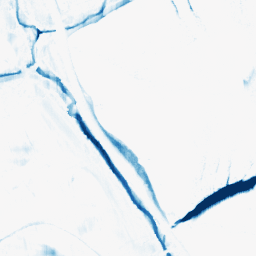
Category: morphological
Decomposition family: morphological_rect
Decomposition parameters: operation: closing
width: 5
height: 20
Upsampling method: cubic_catmull_rom
Upsampling parameters: scale: 8
Upsampling scale: 8